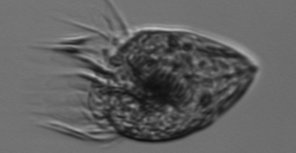
Label: Strombidium_morphotype1